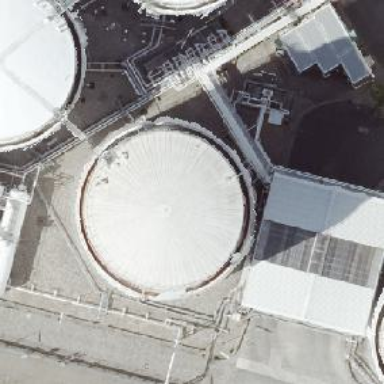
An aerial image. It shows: Cylindrical storage tank that is man-made.